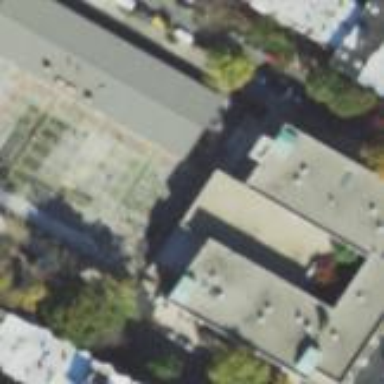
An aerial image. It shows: School building.